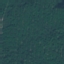
Land use / land cover class: Forest